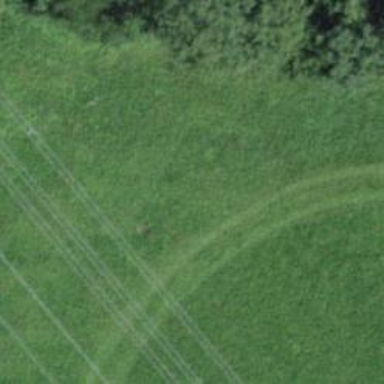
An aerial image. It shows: Grass track with grade3 tracktype.